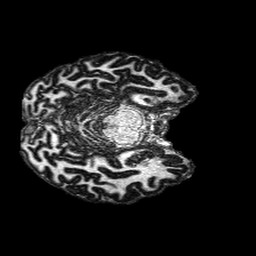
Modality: MP2RAGE
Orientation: axial